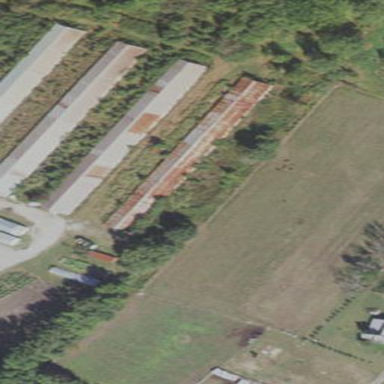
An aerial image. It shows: Farm auxiliary building.